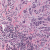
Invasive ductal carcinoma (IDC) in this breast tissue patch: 1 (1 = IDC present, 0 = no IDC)